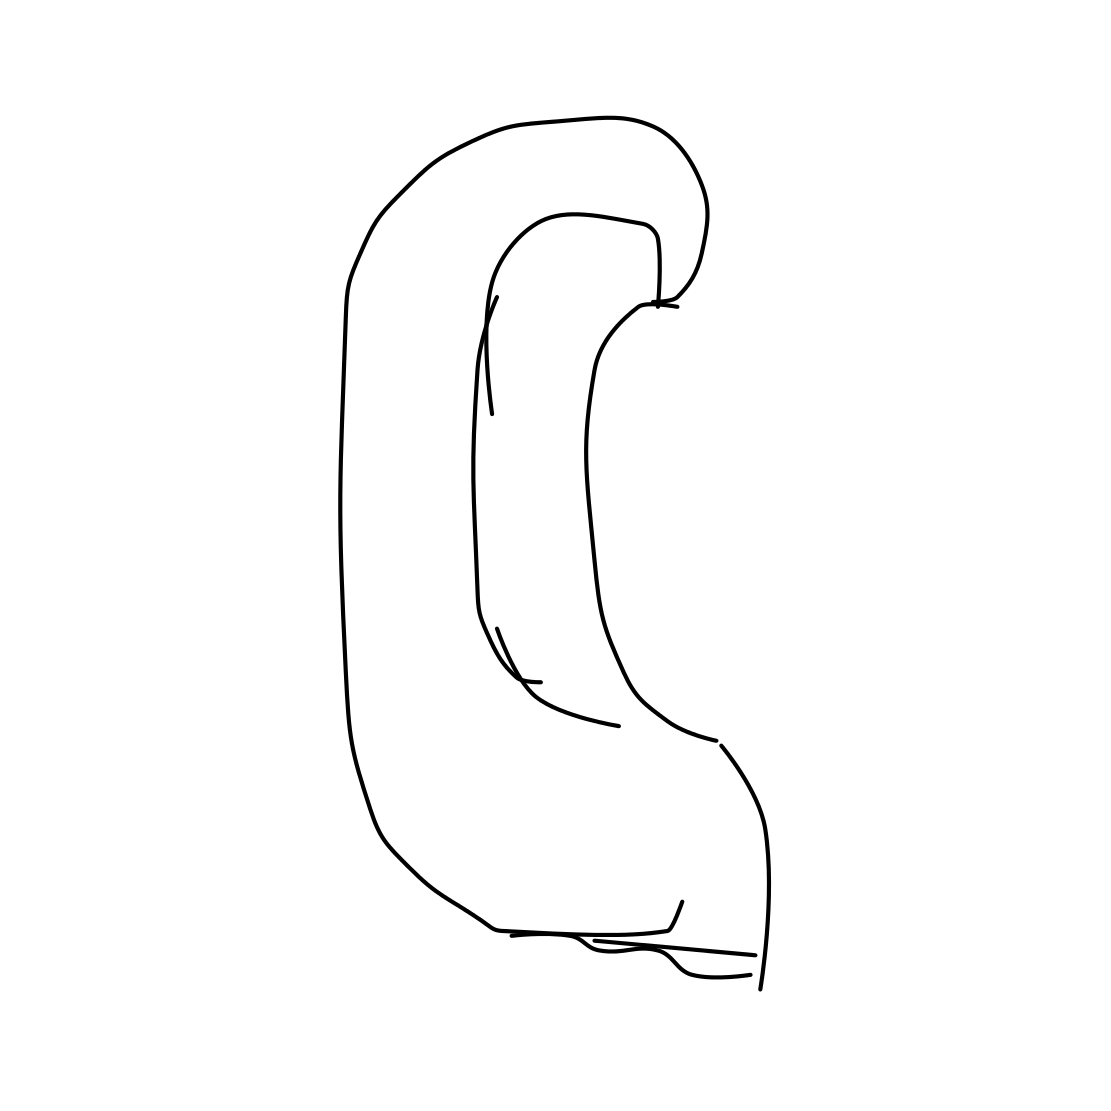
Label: ear